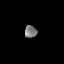
Tissue: lung
Cell type: Others
Senescence score: 0.1657
Nuclear area (px): 146
Mean DAPI intensity: 124.575